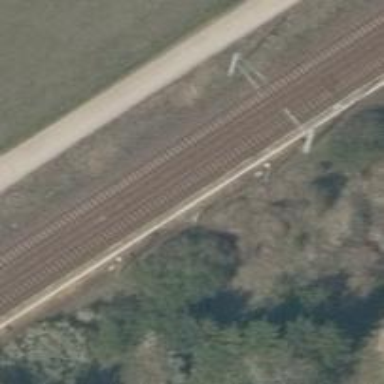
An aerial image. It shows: Stop position for public transport at railway stop.